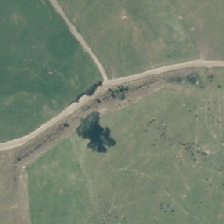
Land cover: manuka_kanuka